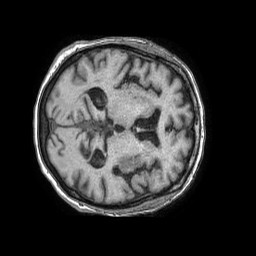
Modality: T1w
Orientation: axial
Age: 70
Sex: female
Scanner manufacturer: philips
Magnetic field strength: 1.5 T
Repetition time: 0.007693 s
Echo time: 0.003502 s